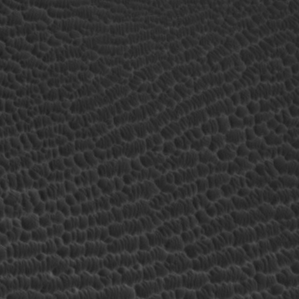
Label: non_frost